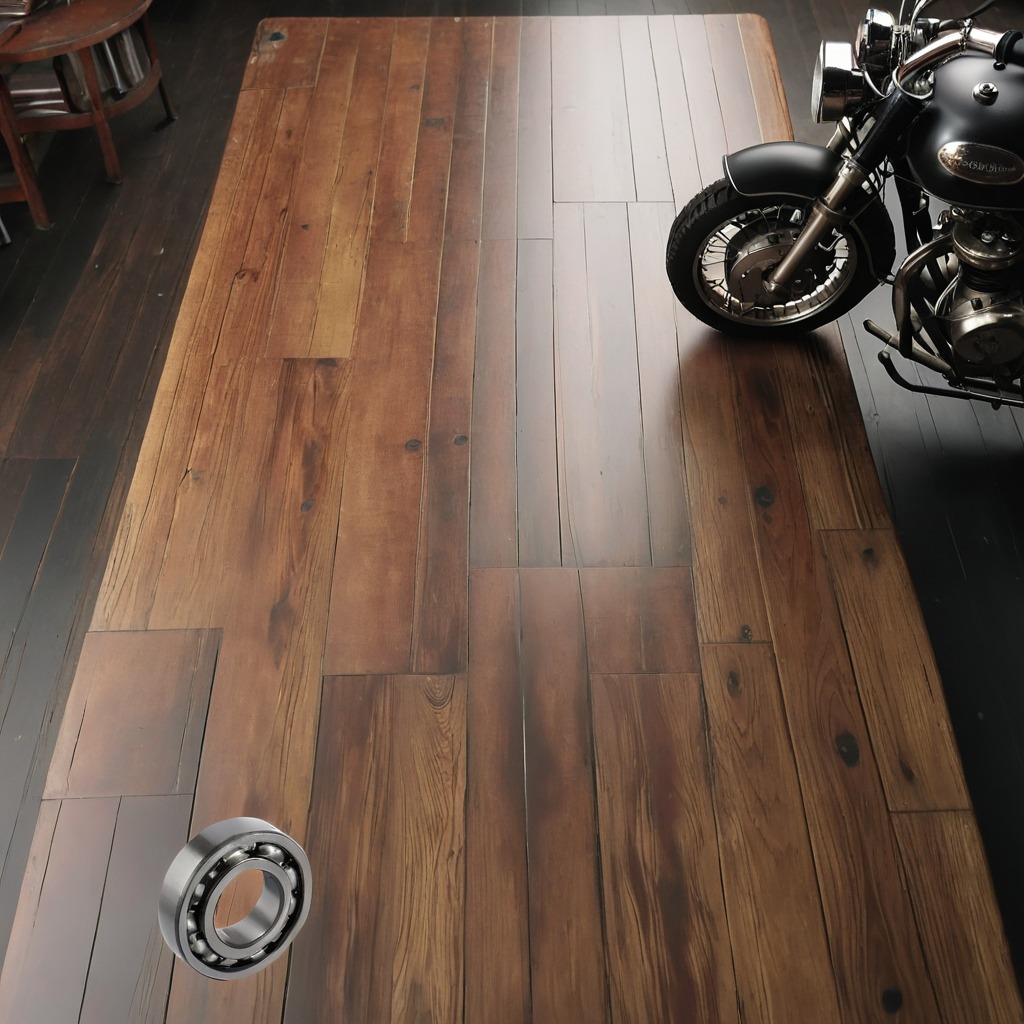
A metal ball bearing is lying on an oil-spilled wooden table in a vintage motorcycle garage.